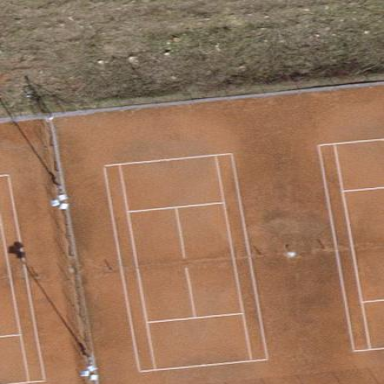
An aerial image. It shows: Sports centre dedicated to tennis.